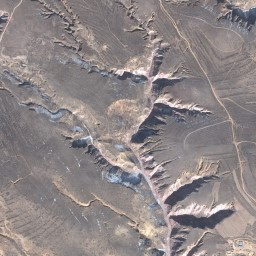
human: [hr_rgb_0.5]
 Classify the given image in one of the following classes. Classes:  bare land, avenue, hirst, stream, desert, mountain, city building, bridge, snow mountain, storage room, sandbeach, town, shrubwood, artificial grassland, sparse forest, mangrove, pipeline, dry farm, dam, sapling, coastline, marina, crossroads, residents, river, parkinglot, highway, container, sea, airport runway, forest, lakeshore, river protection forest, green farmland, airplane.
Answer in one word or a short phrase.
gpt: mountain